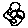
Label: flower